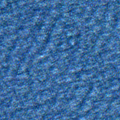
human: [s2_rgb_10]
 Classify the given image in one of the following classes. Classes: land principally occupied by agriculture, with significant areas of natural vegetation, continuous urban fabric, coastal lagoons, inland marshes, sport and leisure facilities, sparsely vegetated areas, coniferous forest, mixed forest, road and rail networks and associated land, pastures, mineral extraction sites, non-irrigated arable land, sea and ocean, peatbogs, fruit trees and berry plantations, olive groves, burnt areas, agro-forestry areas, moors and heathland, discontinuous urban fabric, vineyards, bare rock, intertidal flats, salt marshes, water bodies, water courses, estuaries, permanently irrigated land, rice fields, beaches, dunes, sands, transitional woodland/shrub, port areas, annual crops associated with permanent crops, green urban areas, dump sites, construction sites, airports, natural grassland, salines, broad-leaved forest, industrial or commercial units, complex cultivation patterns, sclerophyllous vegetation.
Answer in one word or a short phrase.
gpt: sea and ocean